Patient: sex M, age 45
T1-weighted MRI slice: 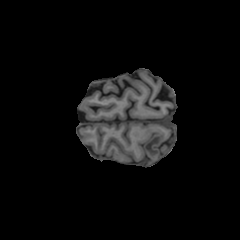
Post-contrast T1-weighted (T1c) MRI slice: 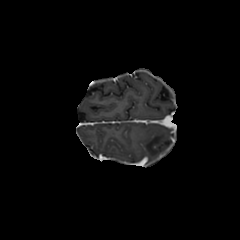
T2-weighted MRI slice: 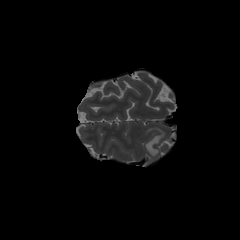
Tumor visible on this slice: yes
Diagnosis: Astrocytoma, IDH-wildtype
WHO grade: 2